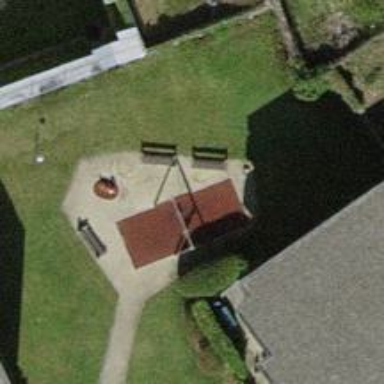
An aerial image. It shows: Playground area for leisure land.